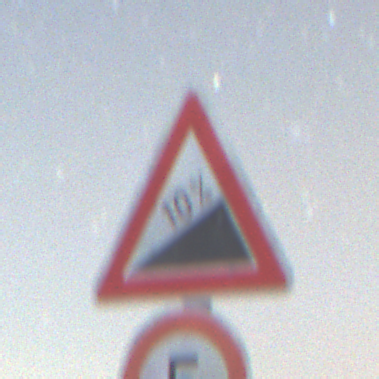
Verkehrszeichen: Steigung10
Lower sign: Geschwindigkeit5
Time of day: Night
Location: Outdoor (Nature)
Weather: Clear
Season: NotSpecified
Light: Natural